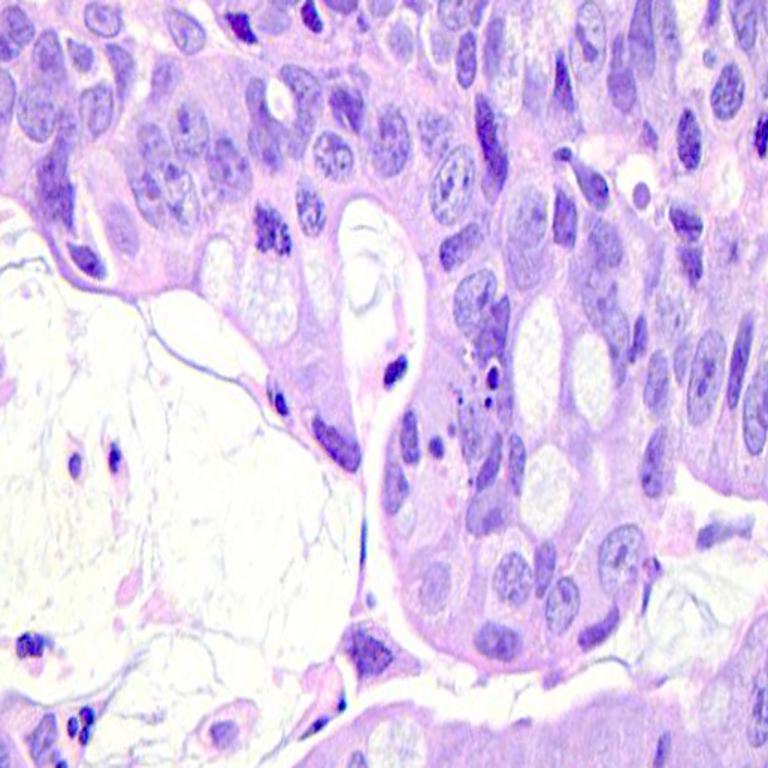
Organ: colon
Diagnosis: adenocarcinomas